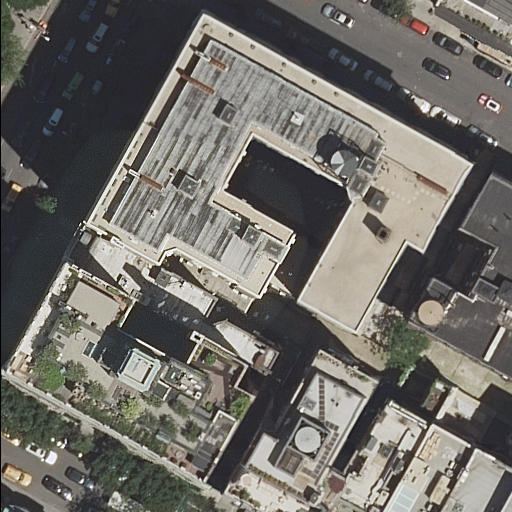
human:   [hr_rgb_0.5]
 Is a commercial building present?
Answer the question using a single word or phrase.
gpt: no

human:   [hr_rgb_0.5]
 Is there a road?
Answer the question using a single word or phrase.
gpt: yes

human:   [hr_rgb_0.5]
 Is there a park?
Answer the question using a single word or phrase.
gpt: yes

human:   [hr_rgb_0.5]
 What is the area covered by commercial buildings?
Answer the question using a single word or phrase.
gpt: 0m2

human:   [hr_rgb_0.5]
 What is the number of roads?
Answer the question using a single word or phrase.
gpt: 5

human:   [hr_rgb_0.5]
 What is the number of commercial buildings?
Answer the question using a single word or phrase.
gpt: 0

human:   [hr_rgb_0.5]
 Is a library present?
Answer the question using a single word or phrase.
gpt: yes

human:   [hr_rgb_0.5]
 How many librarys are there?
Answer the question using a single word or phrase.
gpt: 1

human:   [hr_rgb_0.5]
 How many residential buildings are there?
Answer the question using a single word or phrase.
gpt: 10

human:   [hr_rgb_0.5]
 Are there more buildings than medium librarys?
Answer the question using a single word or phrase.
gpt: yes

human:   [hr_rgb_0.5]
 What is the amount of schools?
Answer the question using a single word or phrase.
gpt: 1

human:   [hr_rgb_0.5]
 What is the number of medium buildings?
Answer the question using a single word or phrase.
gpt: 6

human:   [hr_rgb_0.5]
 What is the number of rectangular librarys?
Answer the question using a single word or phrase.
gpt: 1

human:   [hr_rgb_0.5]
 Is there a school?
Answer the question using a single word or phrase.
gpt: yes

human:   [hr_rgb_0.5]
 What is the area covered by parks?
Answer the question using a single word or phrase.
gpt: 10410m2

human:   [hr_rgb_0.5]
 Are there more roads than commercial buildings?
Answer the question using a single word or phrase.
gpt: yes

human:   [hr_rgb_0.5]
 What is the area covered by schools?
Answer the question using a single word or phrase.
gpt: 1m2

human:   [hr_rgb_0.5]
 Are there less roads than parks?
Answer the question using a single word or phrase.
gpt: no

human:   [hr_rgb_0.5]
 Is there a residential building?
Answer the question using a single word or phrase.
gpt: yes

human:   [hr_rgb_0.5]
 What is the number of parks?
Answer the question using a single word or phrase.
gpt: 1

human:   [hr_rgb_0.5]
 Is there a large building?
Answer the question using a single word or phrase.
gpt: yes

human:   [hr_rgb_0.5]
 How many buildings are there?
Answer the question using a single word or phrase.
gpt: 11

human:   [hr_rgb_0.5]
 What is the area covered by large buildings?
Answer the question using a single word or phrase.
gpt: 3846m2

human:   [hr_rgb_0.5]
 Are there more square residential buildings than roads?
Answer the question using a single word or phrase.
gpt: no

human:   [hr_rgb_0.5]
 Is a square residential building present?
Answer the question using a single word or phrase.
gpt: no

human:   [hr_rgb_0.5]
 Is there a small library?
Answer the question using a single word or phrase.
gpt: yes

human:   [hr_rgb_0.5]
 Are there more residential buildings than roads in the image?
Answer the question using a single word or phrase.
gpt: yes

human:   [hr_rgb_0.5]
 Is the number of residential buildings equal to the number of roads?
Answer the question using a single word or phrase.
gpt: no

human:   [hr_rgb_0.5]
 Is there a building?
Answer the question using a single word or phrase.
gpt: yes

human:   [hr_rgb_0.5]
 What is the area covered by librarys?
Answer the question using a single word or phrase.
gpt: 5m2

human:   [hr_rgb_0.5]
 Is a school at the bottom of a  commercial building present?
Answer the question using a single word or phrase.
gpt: no

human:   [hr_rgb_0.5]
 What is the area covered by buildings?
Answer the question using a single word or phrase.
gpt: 5255m2

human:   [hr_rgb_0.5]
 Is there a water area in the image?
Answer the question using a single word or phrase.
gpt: no

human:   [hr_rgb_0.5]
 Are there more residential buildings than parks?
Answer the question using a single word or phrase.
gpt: yes

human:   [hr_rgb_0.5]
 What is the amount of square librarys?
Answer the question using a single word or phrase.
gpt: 0

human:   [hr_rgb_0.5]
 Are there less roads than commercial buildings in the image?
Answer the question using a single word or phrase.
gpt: no

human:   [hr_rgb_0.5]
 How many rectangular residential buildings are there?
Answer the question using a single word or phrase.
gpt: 4

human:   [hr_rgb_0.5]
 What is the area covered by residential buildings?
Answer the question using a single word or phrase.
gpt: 5253m2

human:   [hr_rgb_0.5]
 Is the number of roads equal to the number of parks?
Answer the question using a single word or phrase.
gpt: no

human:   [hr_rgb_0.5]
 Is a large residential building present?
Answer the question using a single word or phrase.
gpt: yes

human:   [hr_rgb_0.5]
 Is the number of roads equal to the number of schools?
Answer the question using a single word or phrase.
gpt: no

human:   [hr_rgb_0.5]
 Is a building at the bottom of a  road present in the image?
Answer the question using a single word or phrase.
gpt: yes

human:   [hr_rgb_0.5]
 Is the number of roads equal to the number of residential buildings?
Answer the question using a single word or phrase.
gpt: no

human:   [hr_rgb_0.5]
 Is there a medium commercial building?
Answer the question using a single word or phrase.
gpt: no

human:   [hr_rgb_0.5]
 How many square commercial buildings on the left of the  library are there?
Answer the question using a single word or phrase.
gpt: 0

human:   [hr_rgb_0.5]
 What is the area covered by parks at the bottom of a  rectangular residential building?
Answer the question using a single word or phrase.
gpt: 0m2

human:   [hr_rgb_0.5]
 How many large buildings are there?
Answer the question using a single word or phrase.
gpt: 3

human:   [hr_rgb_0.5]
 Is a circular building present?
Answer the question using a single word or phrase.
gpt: no

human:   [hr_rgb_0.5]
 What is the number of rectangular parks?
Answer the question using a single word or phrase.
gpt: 1

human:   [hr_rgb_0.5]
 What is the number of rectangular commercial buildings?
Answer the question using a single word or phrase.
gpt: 0

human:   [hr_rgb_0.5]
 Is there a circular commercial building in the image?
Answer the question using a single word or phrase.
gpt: no

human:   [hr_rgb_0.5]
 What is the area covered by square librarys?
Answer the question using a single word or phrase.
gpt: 0m2

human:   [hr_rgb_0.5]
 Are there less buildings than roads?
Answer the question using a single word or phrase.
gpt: no

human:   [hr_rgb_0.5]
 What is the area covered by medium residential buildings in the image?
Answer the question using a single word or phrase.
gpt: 1401m2

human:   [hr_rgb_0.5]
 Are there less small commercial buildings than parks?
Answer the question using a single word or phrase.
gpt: yes

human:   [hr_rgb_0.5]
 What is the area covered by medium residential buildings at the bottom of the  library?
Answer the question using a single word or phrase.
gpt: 0m2

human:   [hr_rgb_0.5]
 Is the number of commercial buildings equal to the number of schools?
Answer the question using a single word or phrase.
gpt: no

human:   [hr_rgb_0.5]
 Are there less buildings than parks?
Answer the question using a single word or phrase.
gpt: no

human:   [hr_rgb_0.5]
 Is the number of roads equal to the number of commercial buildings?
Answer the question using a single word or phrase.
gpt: no

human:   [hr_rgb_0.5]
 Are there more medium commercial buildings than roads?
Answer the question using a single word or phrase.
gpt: no

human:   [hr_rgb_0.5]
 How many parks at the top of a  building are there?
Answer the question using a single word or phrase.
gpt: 1

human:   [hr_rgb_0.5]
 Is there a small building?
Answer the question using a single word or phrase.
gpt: yes

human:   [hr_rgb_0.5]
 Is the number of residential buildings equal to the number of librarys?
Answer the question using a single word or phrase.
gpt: no

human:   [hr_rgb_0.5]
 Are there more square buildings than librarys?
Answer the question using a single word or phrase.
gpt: no